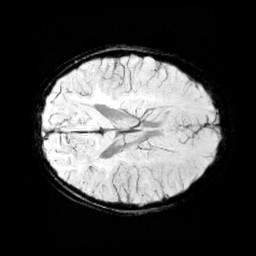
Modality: minIP
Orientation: axial
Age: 11
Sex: female
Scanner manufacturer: siemens
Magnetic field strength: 3 T
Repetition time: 0.027 s
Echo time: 0.02 s